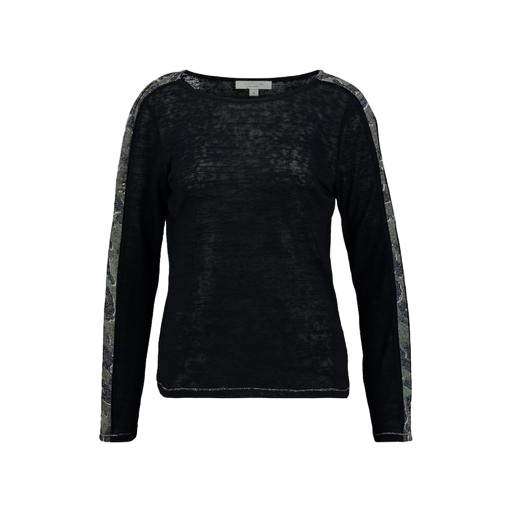
long-sleeve top, black mixed-media top, black animal-print sleep top, white background